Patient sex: F
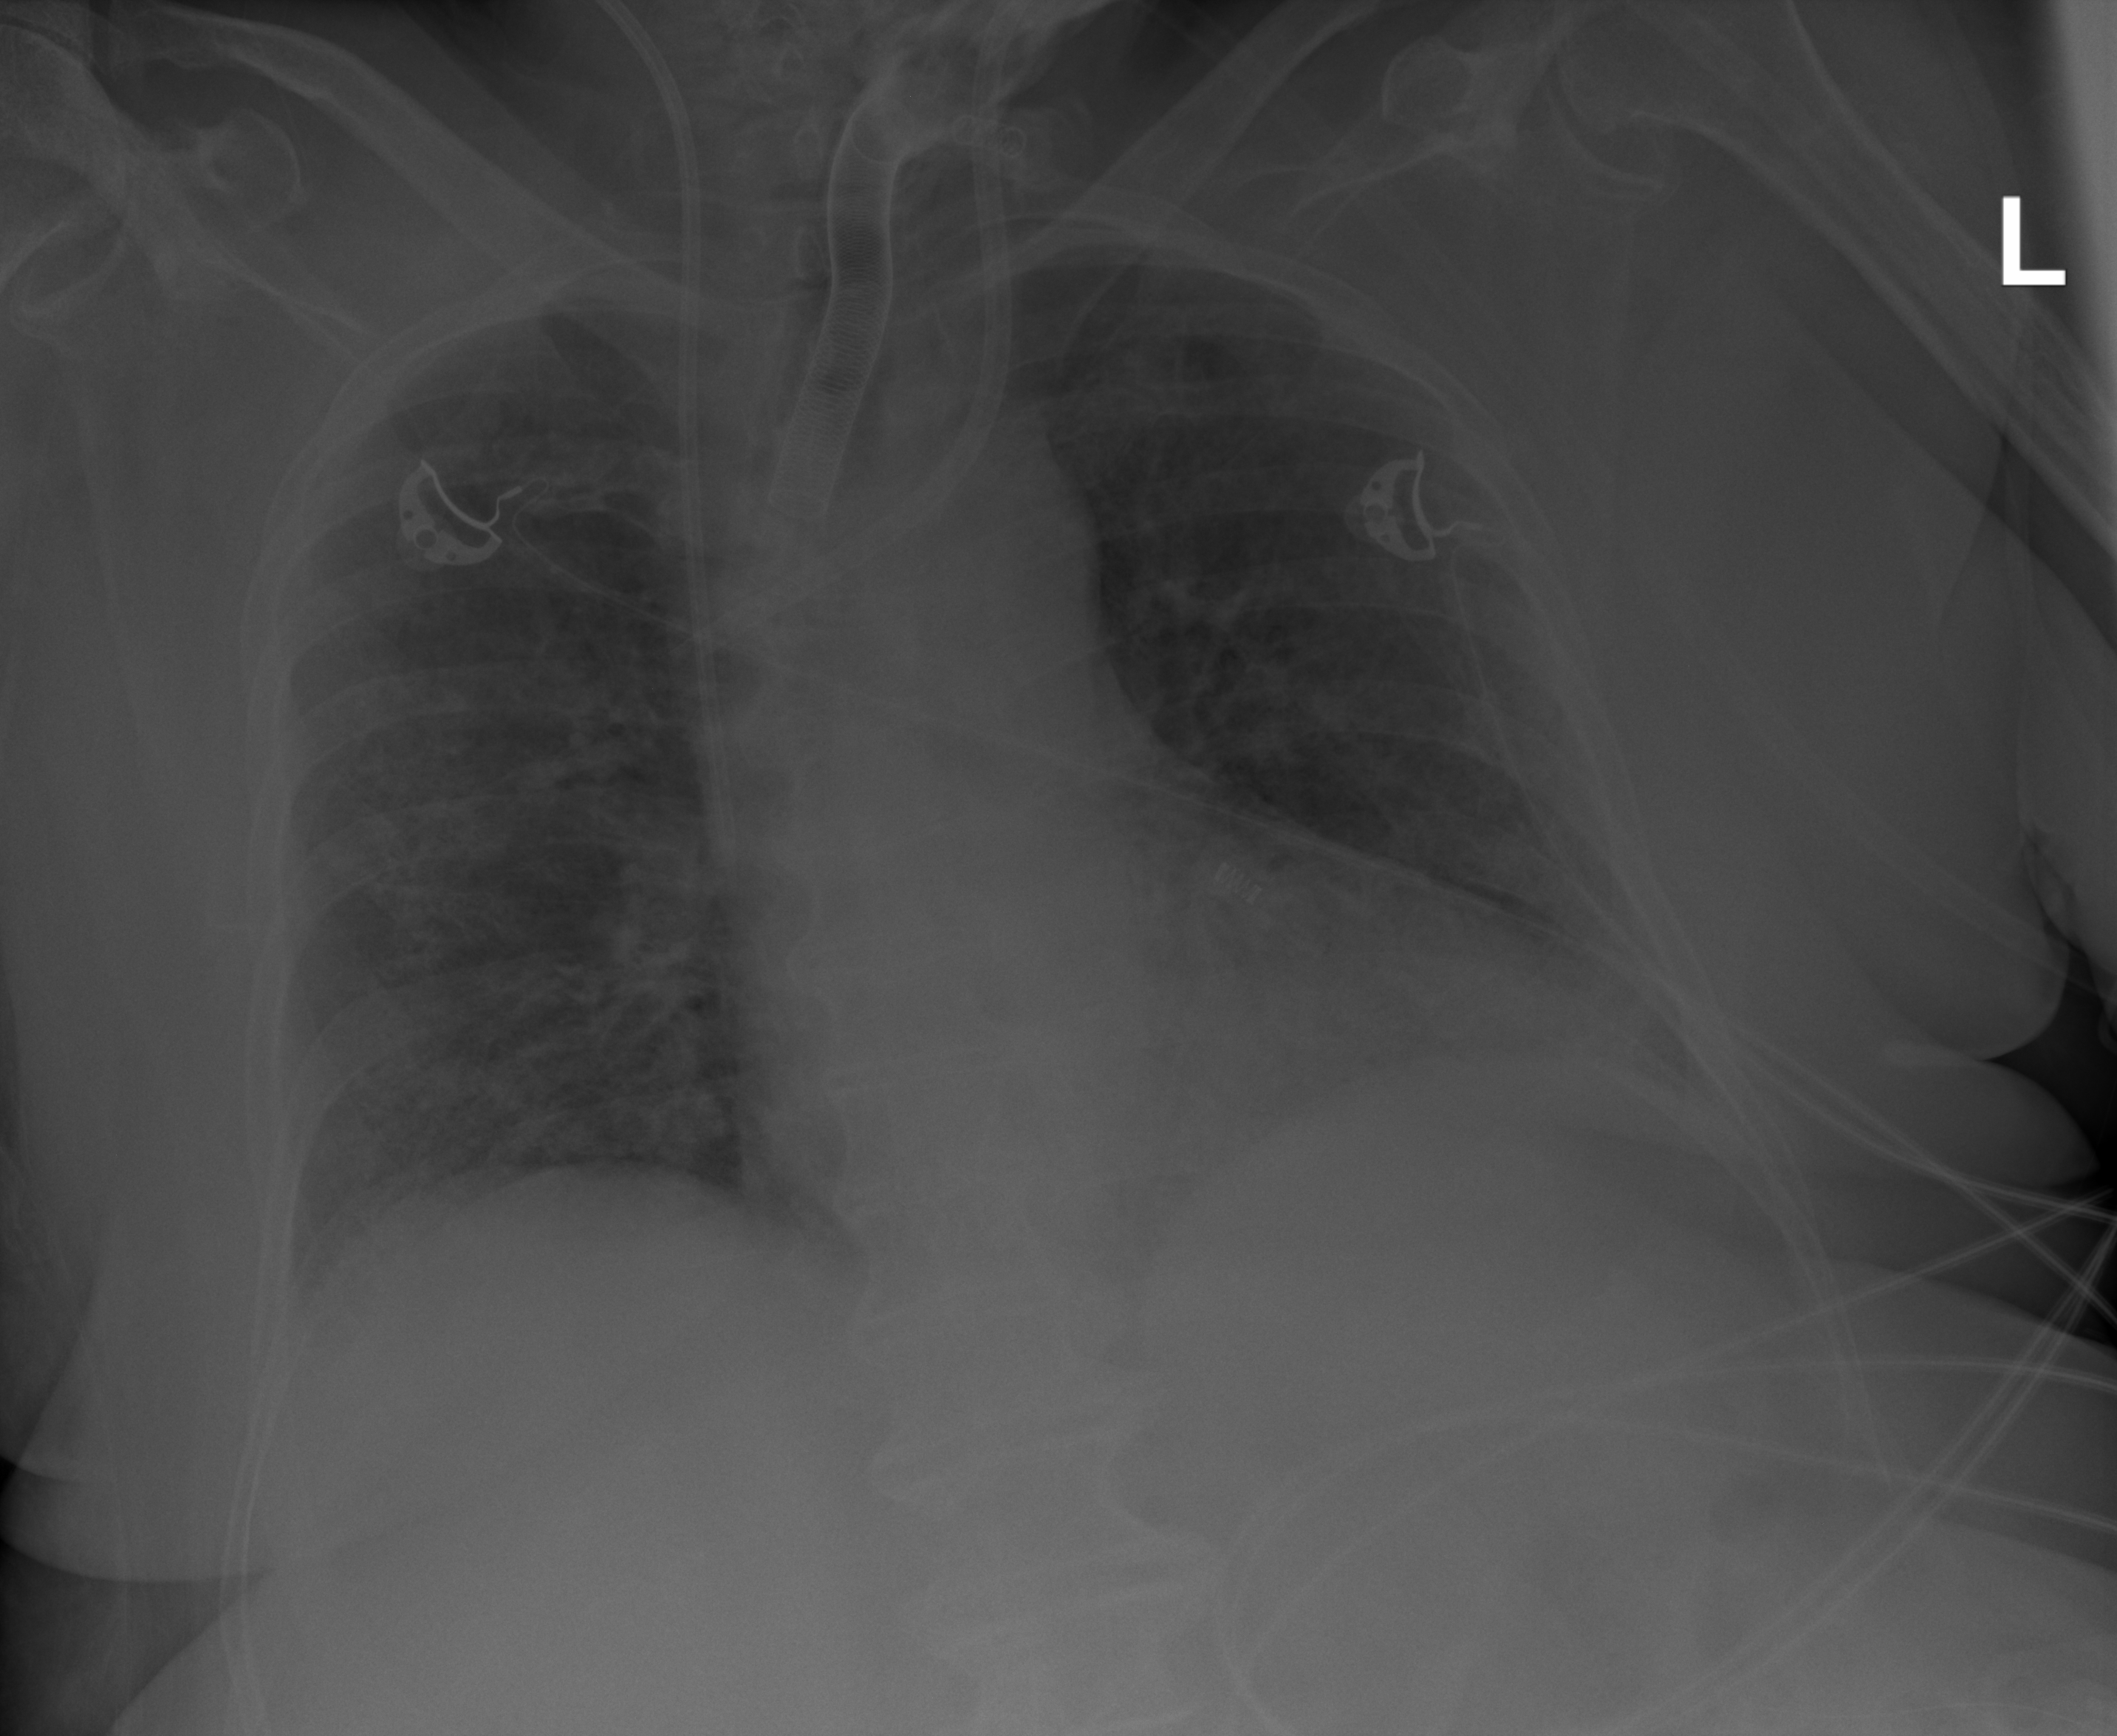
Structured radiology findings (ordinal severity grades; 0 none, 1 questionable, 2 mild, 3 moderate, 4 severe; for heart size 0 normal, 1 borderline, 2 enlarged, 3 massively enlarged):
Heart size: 2
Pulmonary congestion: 1
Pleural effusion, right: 1
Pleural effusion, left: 1
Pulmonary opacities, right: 3
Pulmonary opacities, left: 3
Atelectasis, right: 2
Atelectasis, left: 2